Field crop: maize
Growth stage: 1
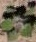
Species: chenopodium